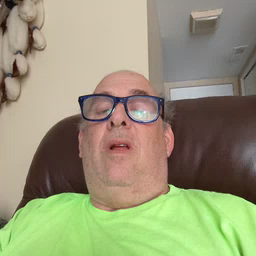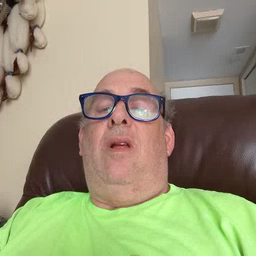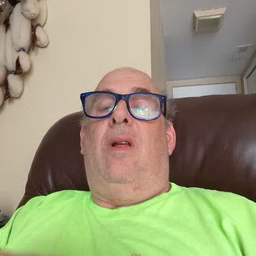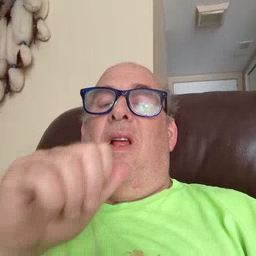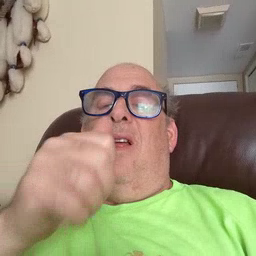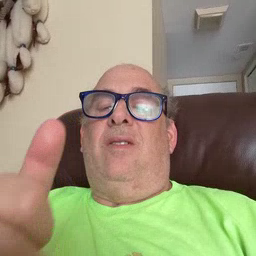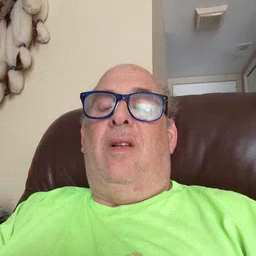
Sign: nuts